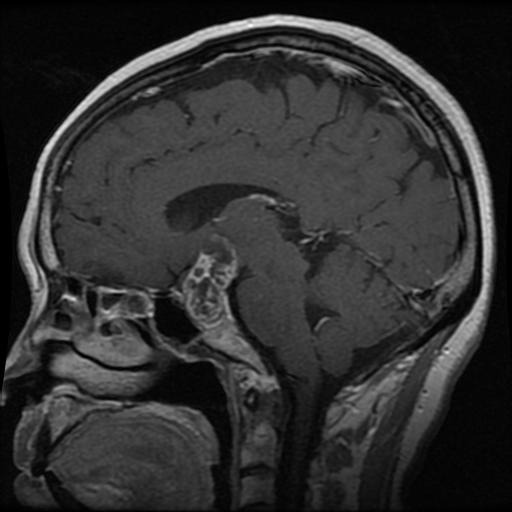
Label: pituitary